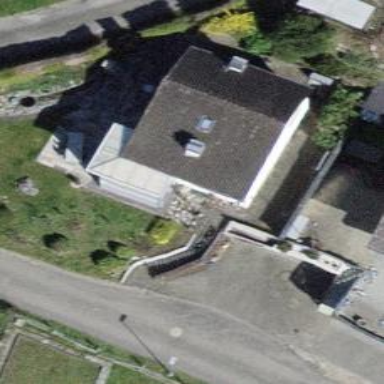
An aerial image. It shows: Building with tile roof.